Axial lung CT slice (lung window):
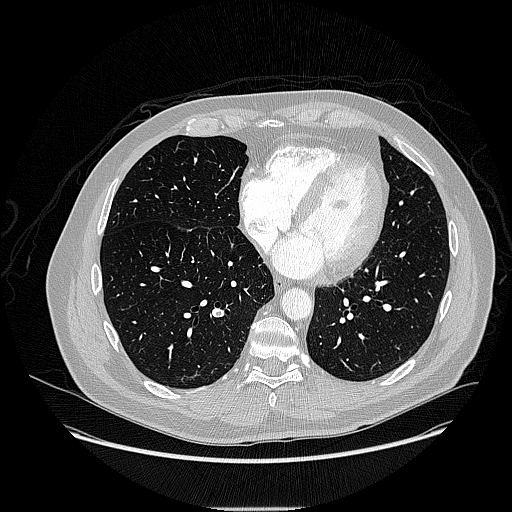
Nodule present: no